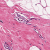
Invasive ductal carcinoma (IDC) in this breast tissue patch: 0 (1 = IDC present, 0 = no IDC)